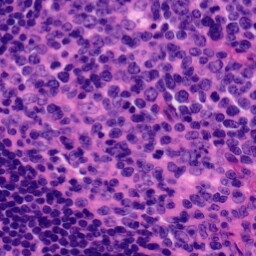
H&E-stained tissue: Tonsil